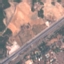
Land use / land cover: Highway